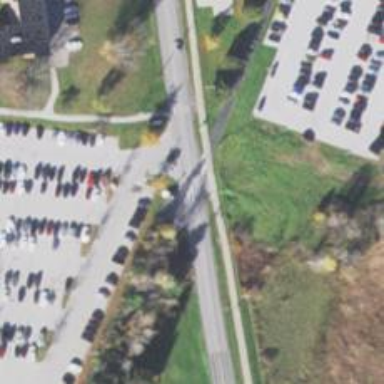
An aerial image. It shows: Marked asphalt cycleway crossing.